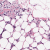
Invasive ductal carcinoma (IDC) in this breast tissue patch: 1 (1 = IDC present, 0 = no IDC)